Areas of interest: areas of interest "Library"
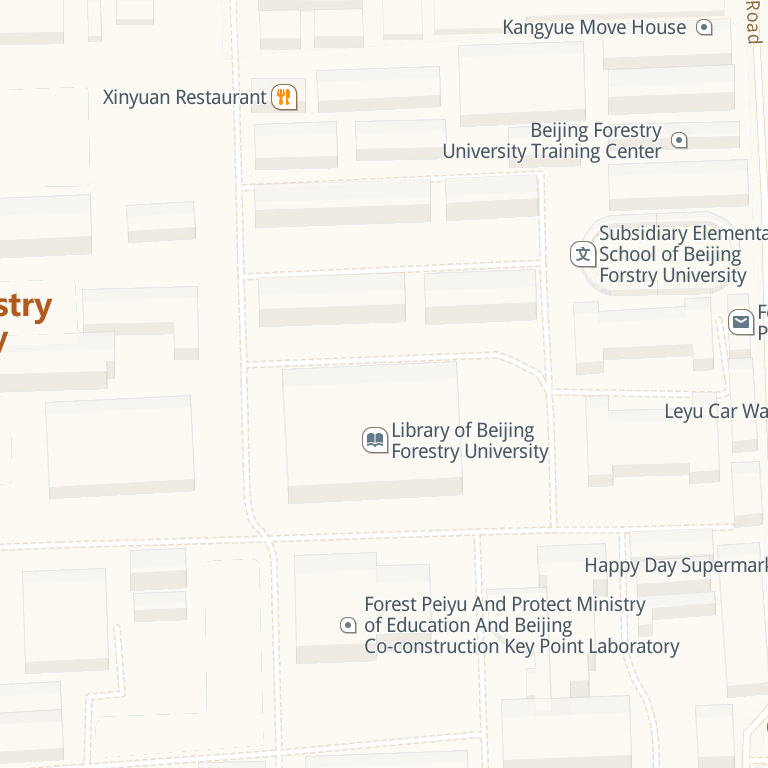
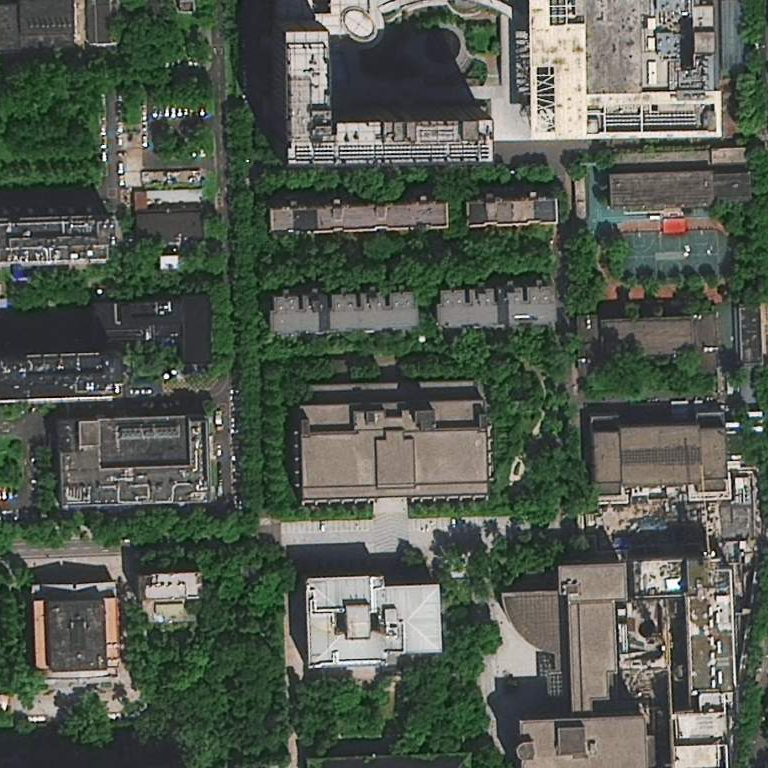